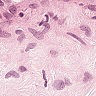
Metastatic tissue present: no